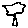
Label: tree